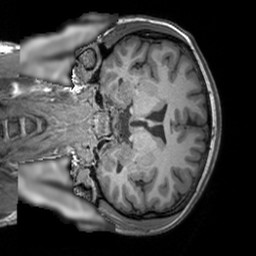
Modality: T1w
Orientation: coronal
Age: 25
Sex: female
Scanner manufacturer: siemens
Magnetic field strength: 3 T
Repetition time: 1.9 s
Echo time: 0.00293 s